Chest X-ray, PA view. Patient: 43 years old, sex F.
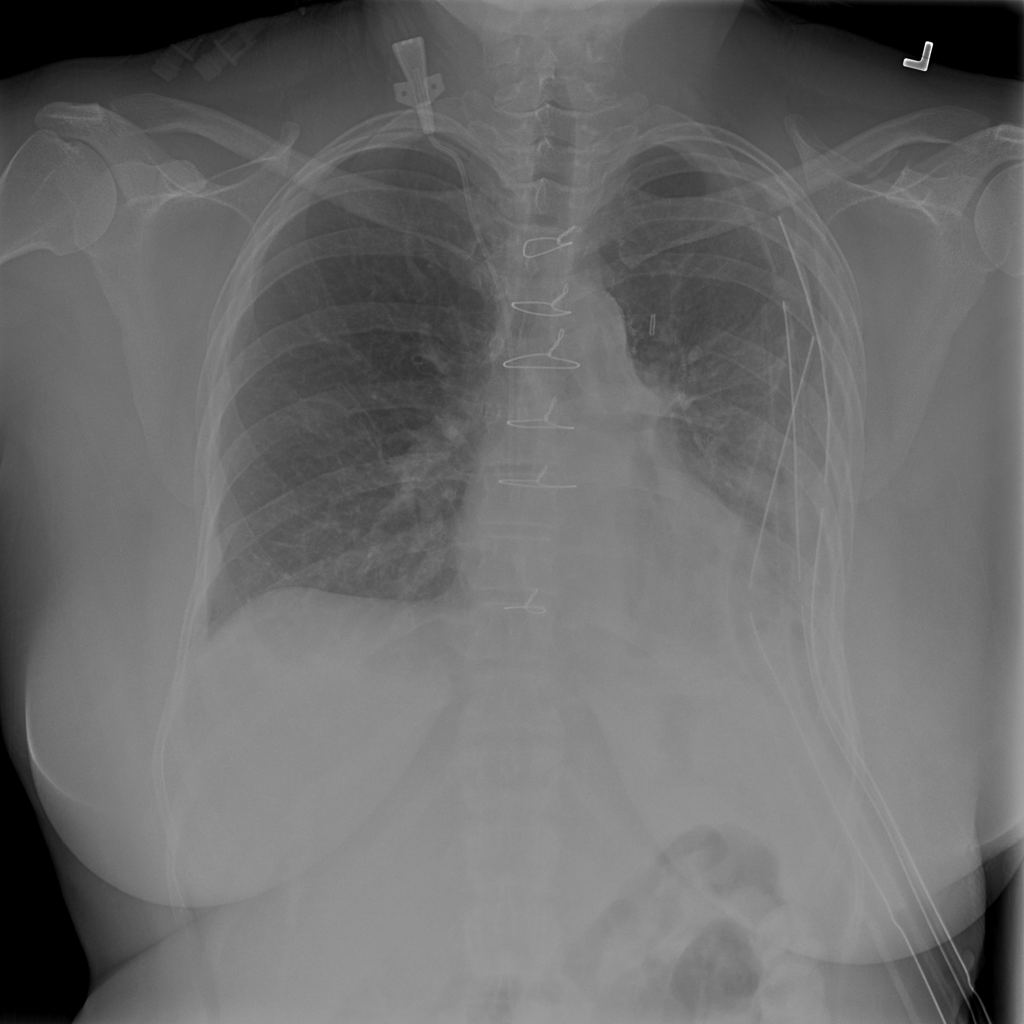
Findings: Atelectasis